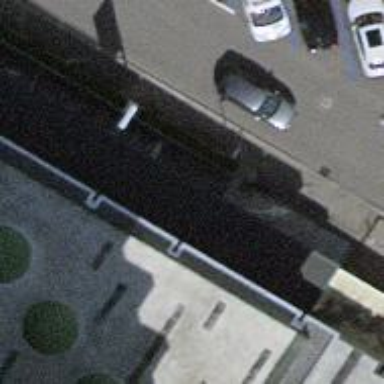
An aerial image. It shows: Driveway that serves as building passage under tunnel.